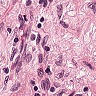
Metastatic tissue present: no